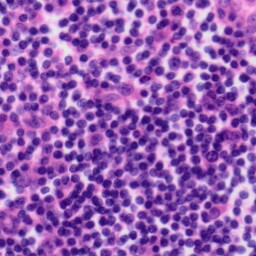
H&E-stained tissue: Tonsil